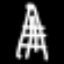
Label: The Eiffel Tower